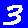
Digit: 3